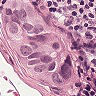
Metastatic tissue present: yes